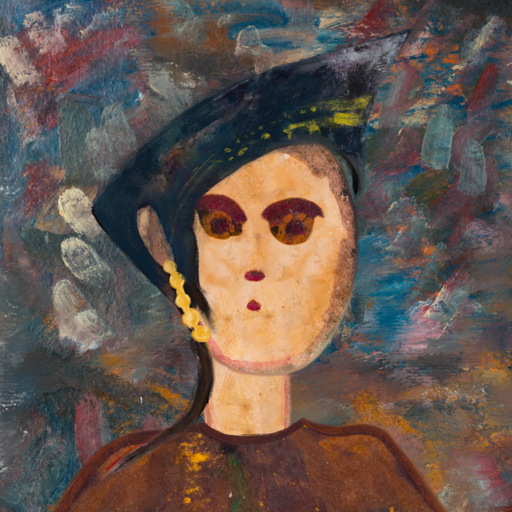
Background: Boggyland, Head And Neck Front: Childish, Face Front: Doll, Bust: Comrade, Hair Front: Blank, Head Accessory: Irani, Second Necklace: Blank, Necklace: Blank, Baby: Blank